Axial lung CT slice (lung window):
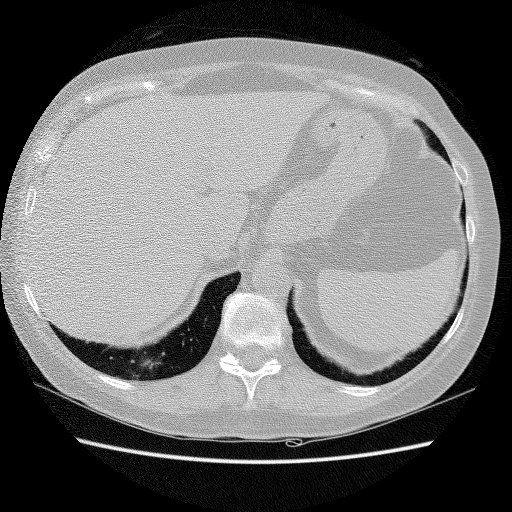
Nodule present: no